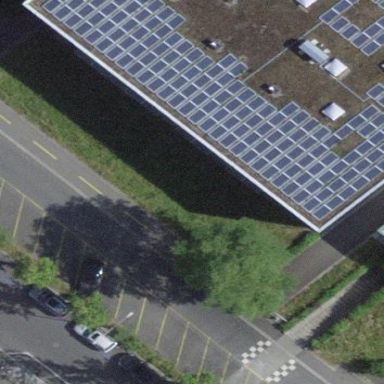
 consisting of solar photovoltaic panels."